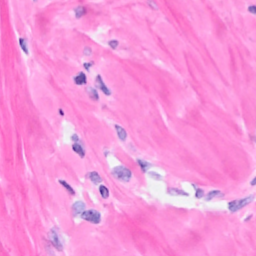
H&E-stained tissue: Breast